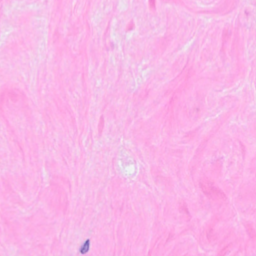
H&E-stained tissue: Breast